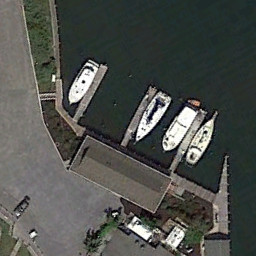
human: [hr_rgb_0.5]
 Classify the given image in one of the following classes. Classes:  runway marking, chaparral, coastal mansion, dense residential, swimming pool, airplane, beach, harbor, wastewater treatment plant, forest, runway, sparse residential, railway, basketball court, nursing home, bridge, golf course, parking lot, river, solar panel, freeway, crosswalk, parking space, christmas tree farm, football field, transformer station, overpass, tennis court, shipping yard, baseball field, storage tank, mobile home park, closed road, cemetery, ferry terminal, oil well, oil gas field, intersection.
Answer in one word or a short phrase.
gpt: ferry terminal